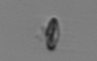
Label: Skeletonema